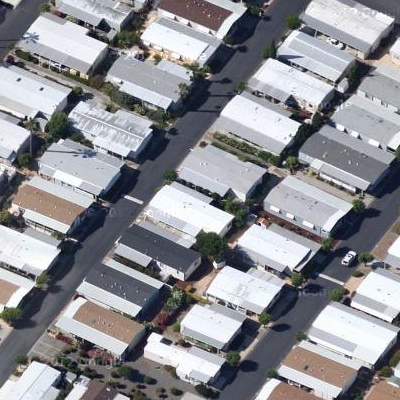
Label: Resident